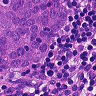
Metastatic tissue present: yes